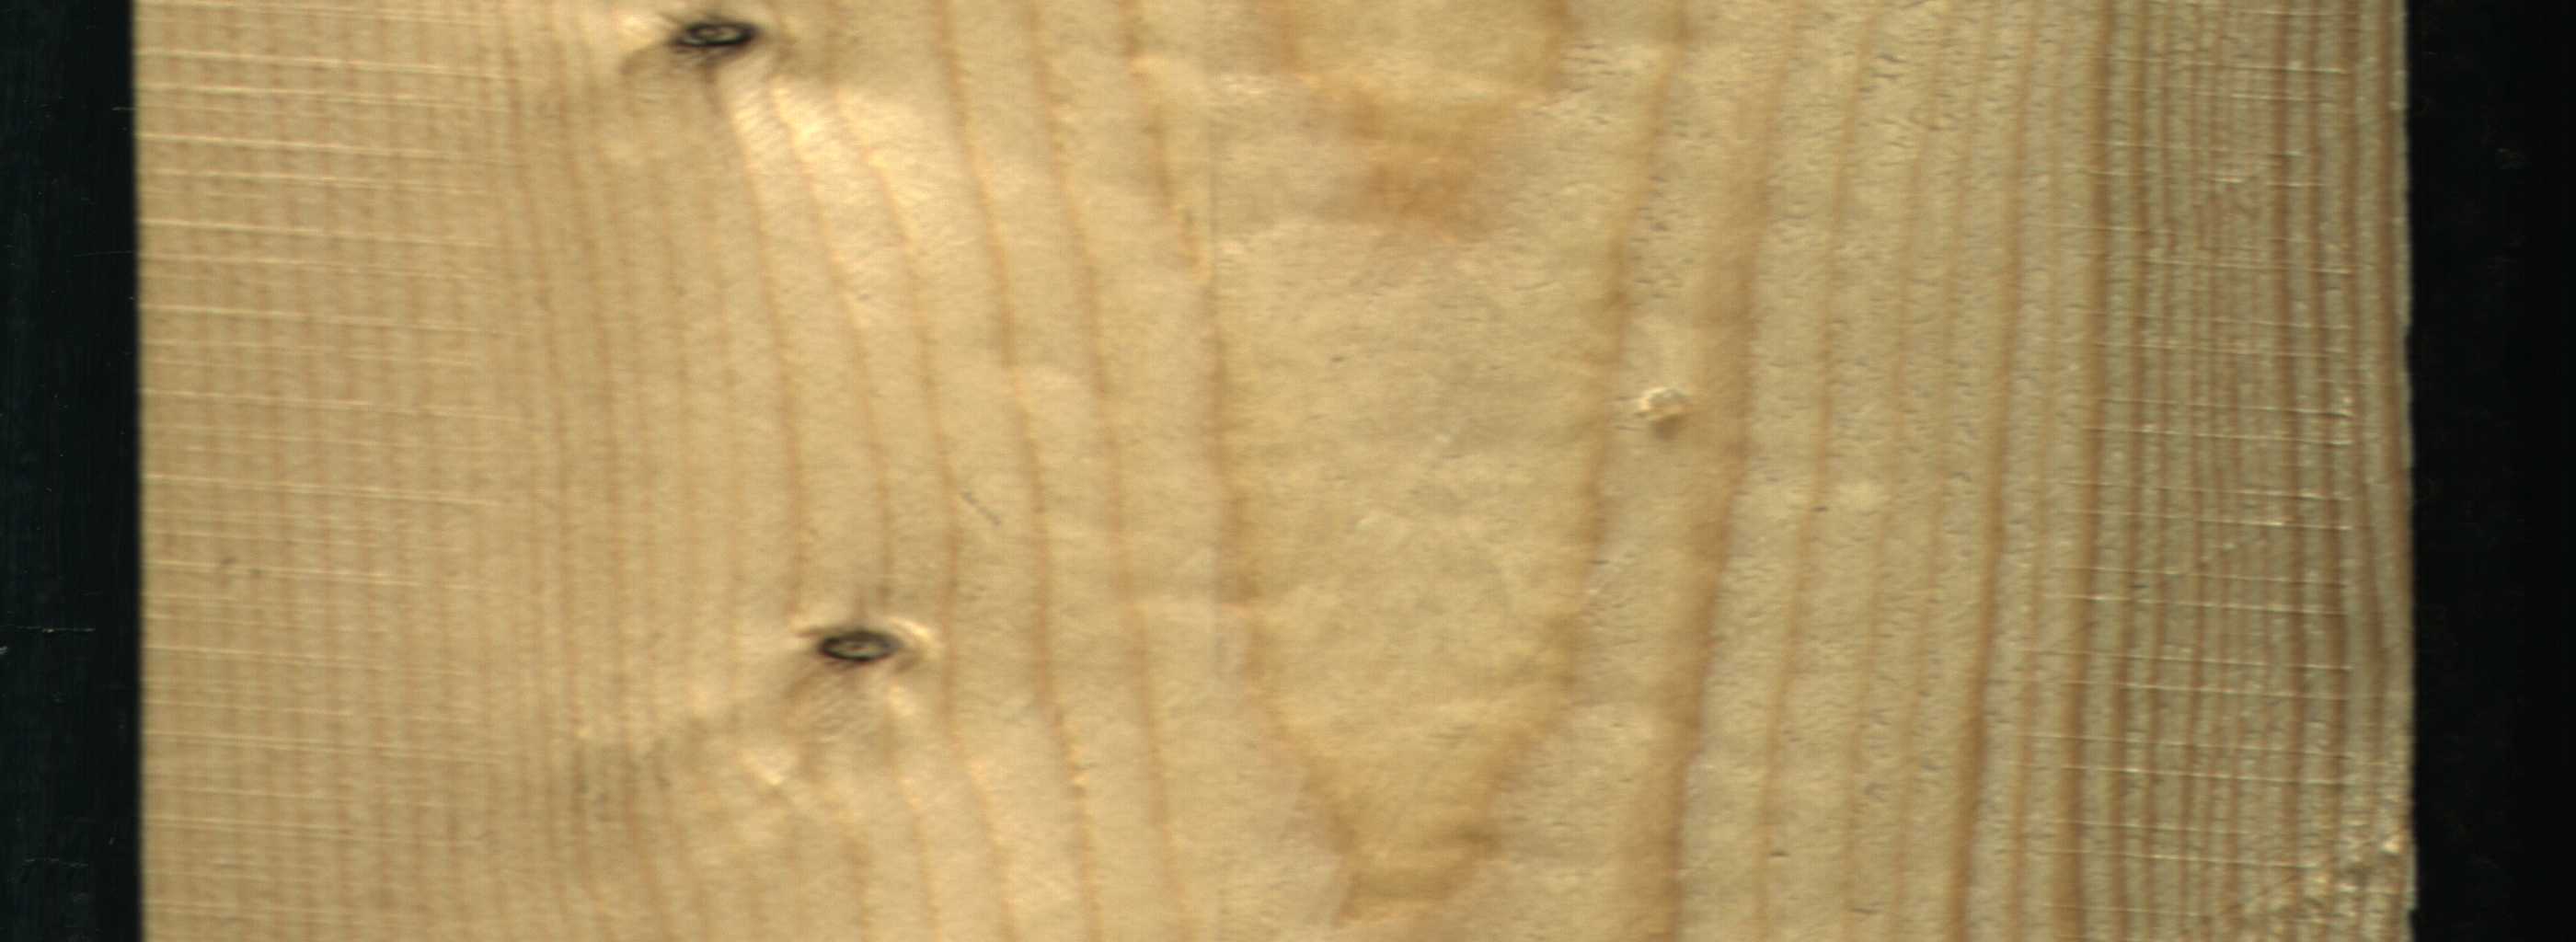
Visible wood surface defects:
Dead_Knot
Dead_Knot